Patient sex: F
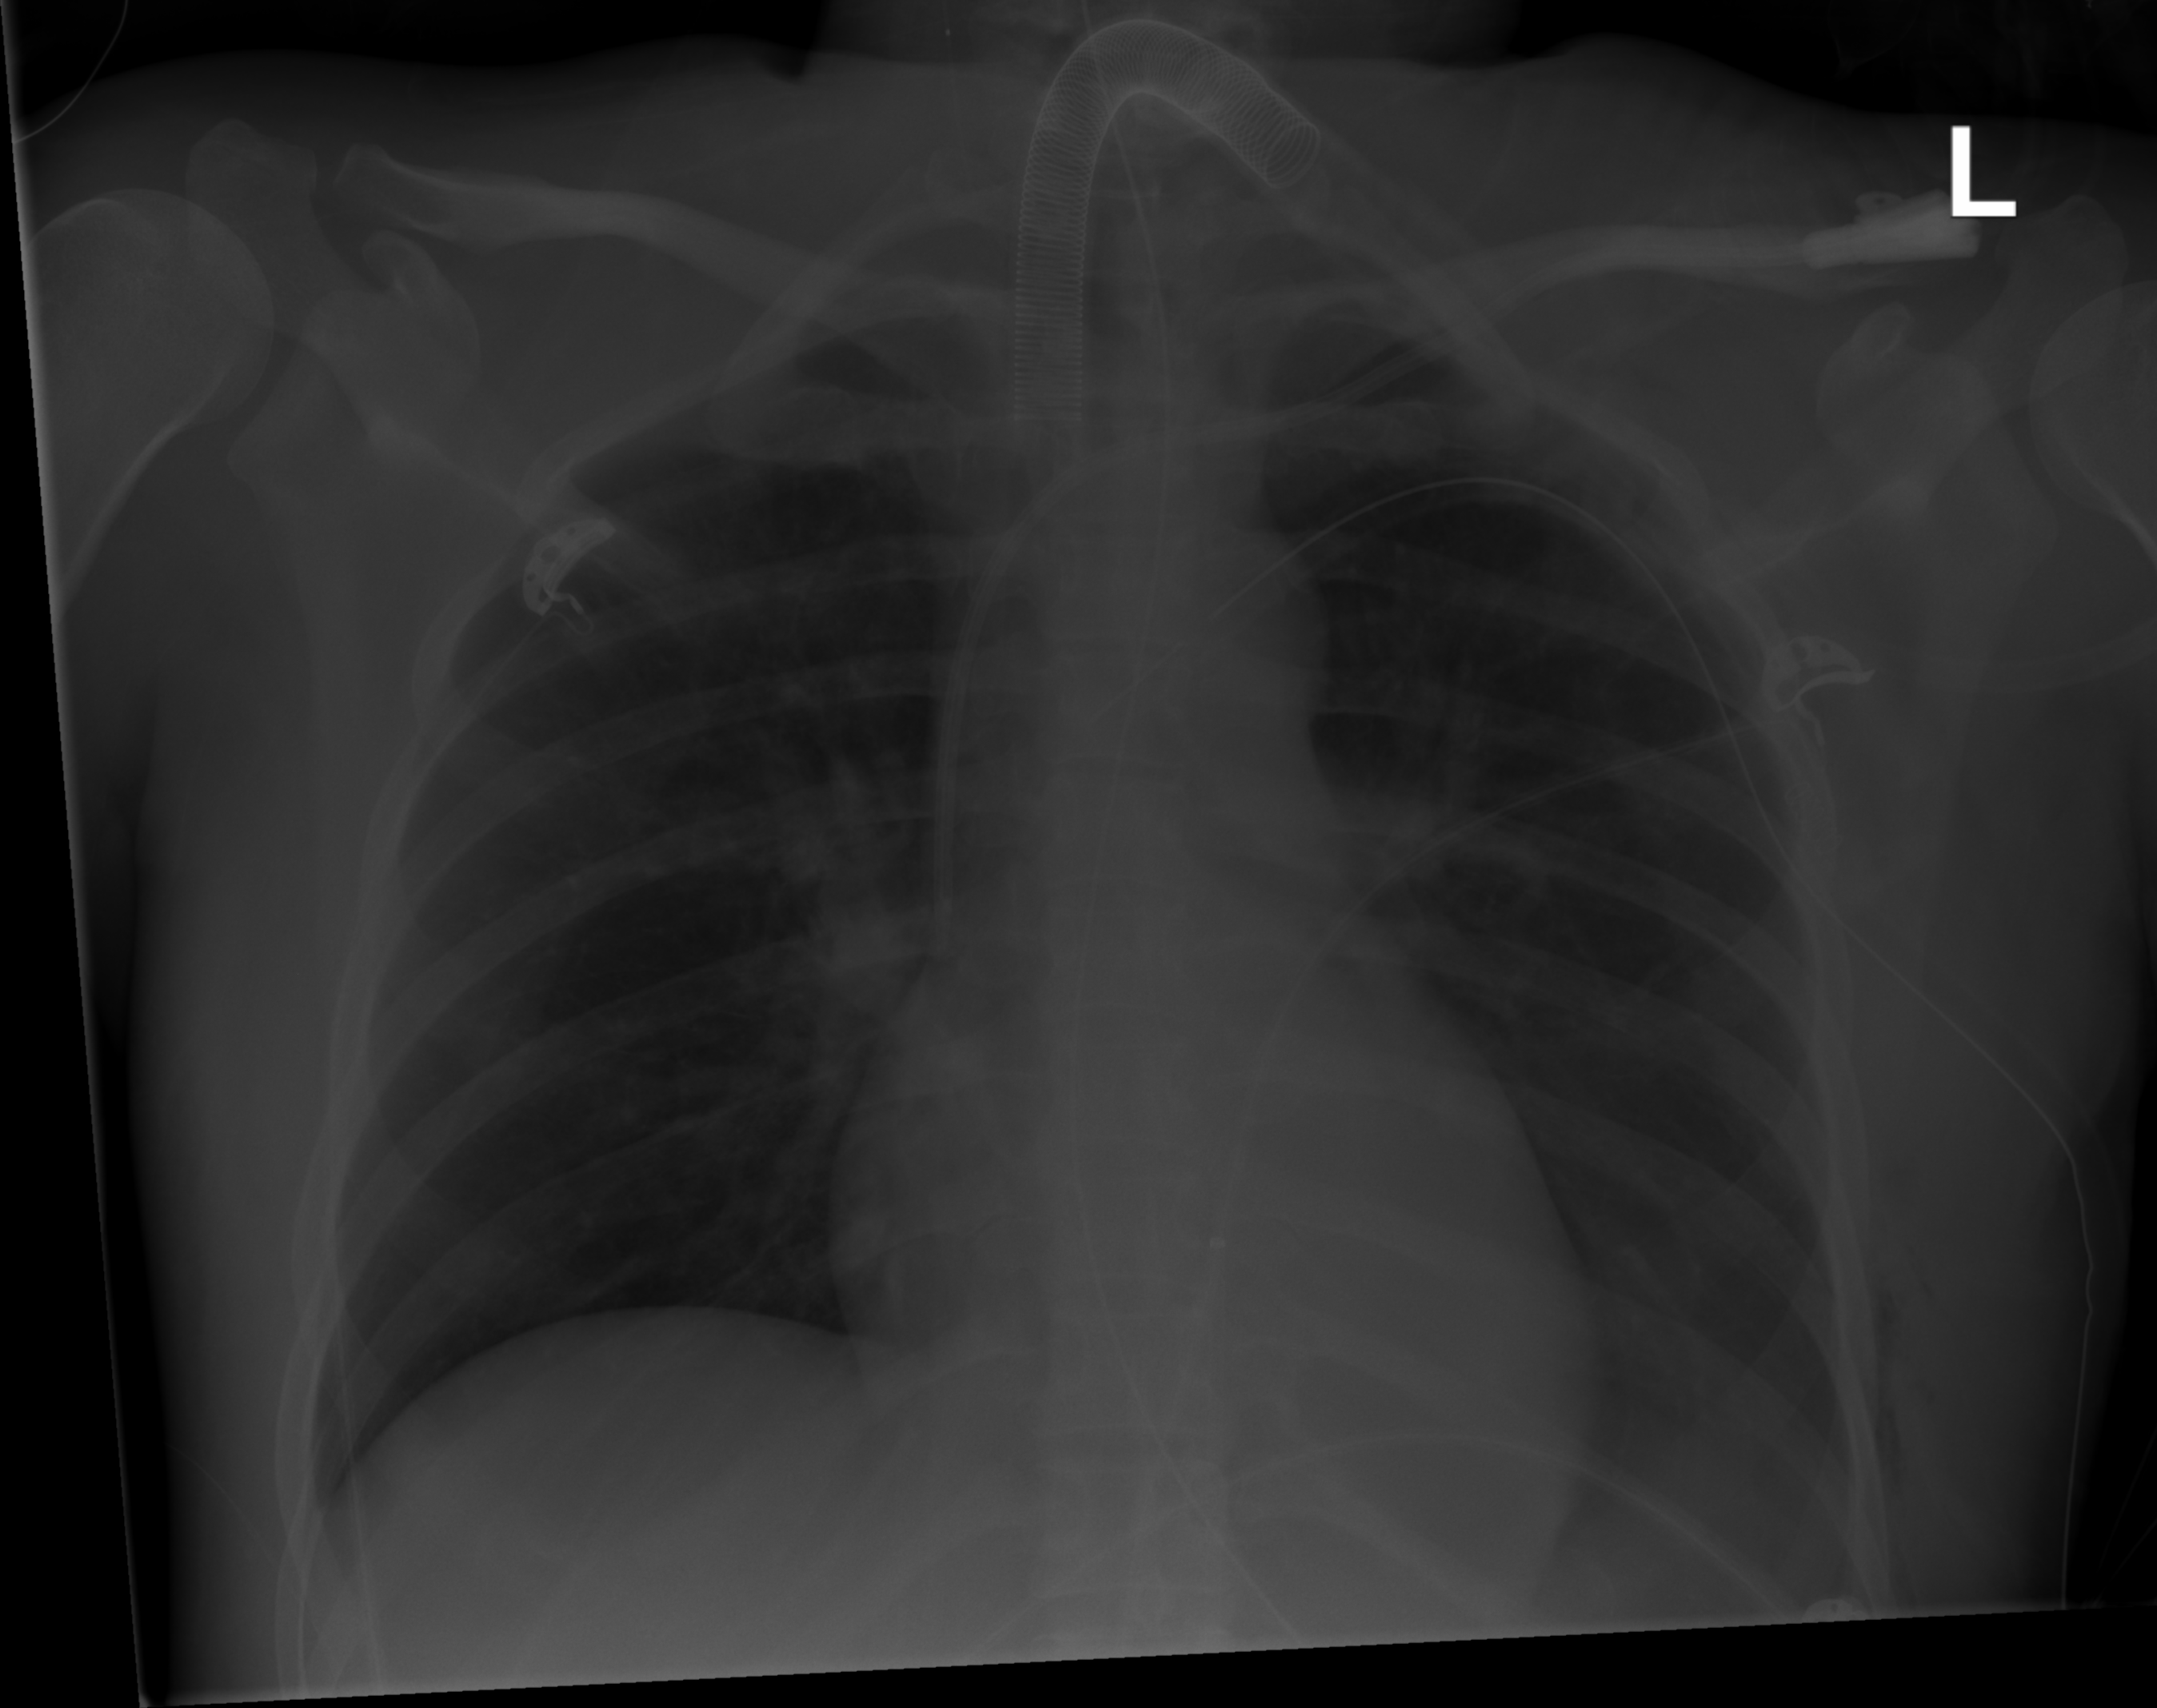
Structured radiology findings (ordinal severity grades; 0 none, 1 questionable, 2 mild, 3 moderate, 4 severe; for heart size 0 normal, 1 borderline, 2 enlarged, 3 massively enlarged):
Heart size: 0
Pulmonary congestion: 0
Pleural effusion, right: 0
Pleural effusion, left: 2
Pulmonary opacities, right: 0
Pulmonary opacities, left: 0
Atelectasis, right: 0
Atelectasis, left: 2